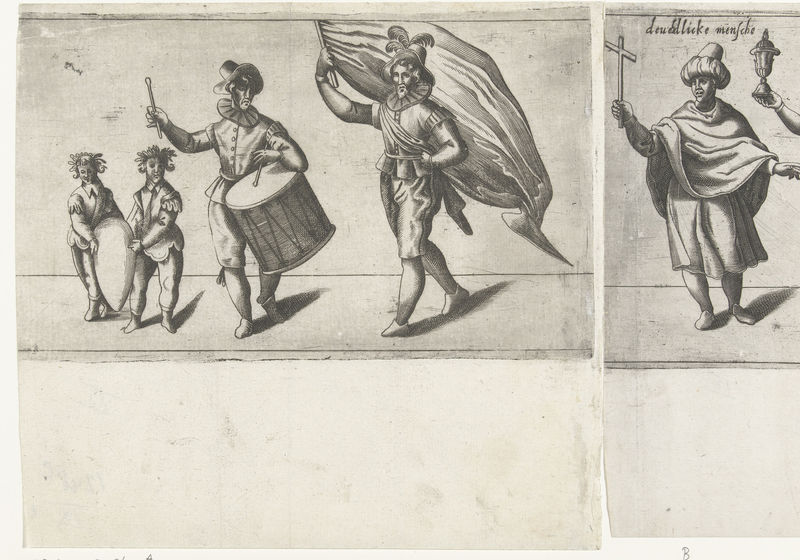
Titel: Optocht door de rederijkerskamer Het Galisbloemken uit Haastrecht (eerste deel)
Standort: Amsterdam
Institution: Rijksmuseum
Schlagwörter: feathers, hands, hat, lamp, men, people, priest, soldier, white, women, black, collar, dress, man, skin, boy, feet, sash, suit, black and white, shadow, buttons, drum, hats, cross, children, flag, parade, laurel, wreath, jesus, large, shoe, crucifix, kids, clown, carrying, boys, mane, short, turbans, beating, gifts, show, plume, collars, suite, butons, drum stick, smaller, drumsticks, 마을, 행진, 축제, 종교, 기쁨, 사제, erinnert ich an den struwelpeter, eine fahne, eine trommel, alle müssen gehorchen